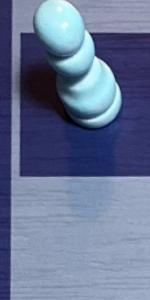
Label: Empty